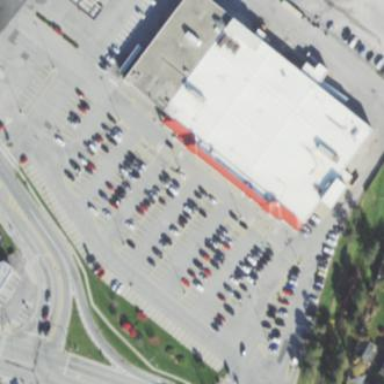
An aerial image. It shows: Supermarket located in building.